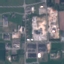
Land use / land cover: Industrial